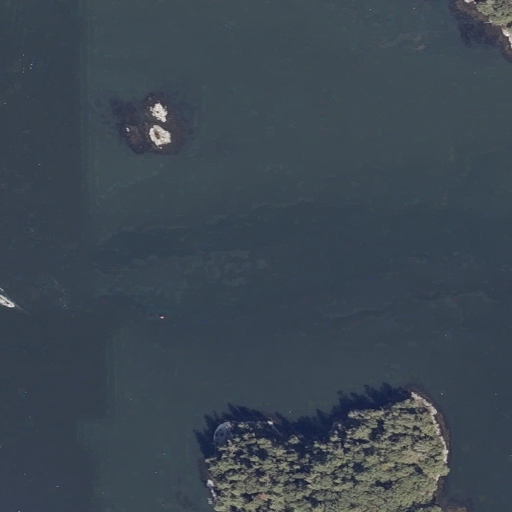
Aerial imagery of bar in Maine named Boiler Rock containing open water, evergreen forest, herbaceous wetlands, barren land, and mixed forest